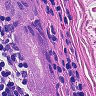
Metastatic tissue present: yes